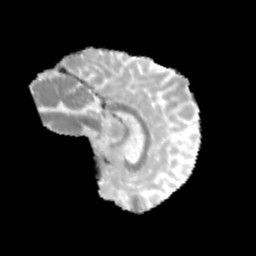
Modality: MD
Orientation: sagittal
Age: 13
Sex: male
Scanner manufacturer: siemens
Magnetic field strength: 3 T
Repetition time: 3.8 s
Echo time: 0.07 s